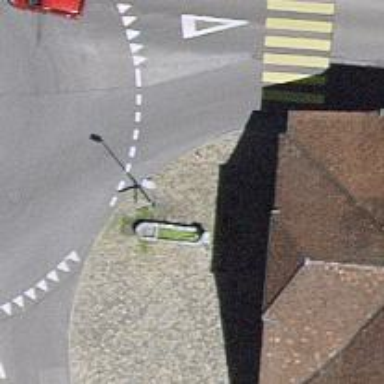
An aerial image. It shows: Bus stop along the road.